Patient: sex F, age 89
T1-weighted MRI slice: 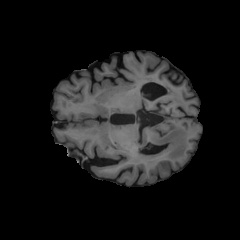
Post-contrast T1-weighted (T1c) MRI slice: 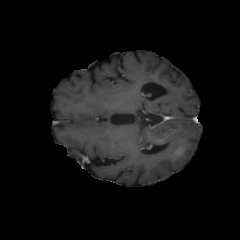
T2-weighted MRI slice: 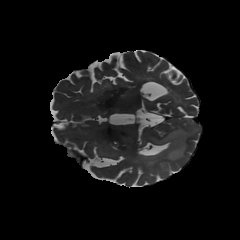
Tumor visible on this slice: yes
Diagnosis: Glioblastoma, IDH-wildtype
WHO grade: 4